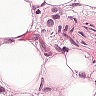
Metastatic tissue present: yes